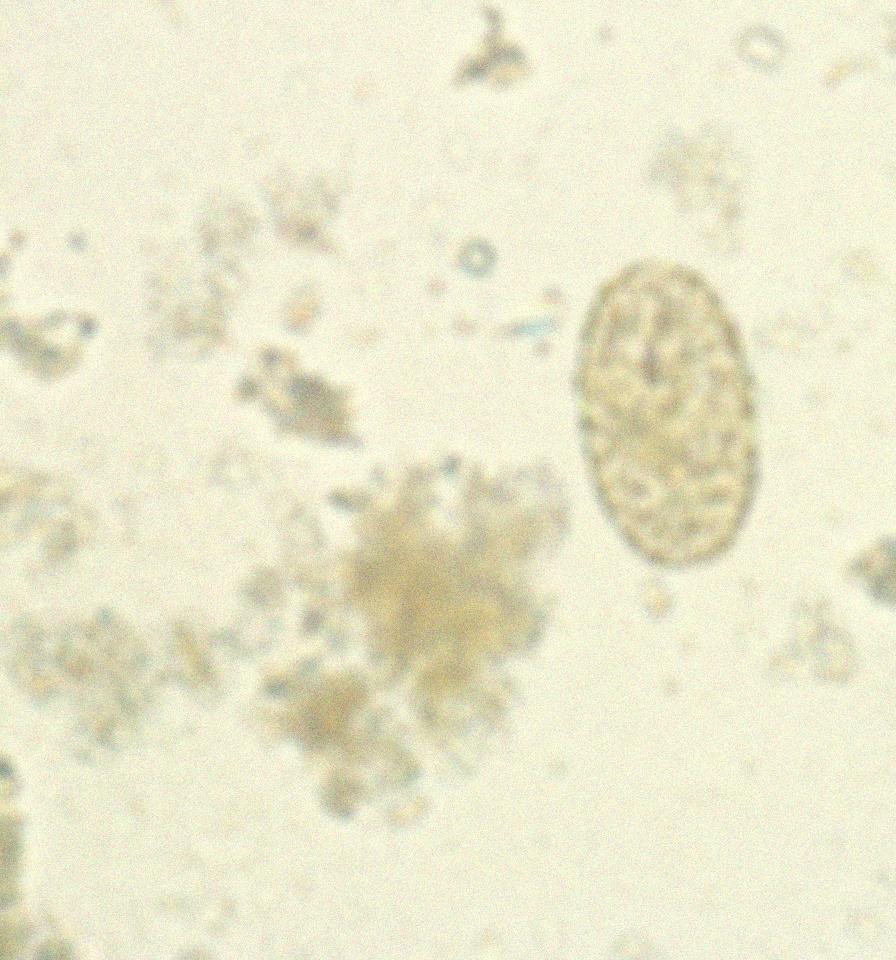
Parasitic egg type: Ascaris lumbricoides